Interaction volume radius: 5 \u00c5
Interaction volume height: 15 \u00c5
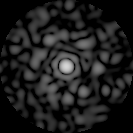
Disorder parameter: 0.8567